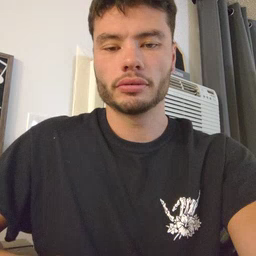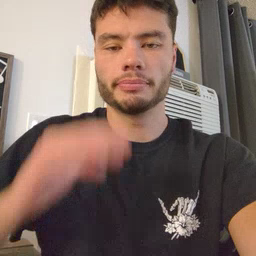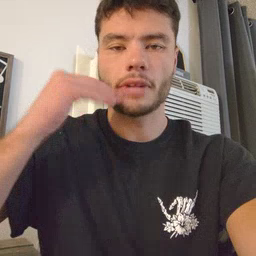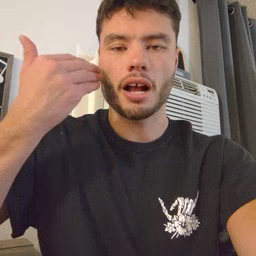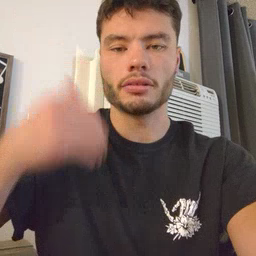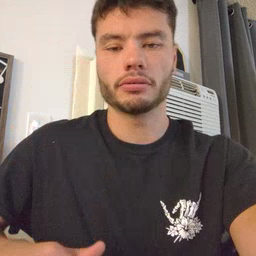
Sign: smile